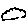
Label: cloud